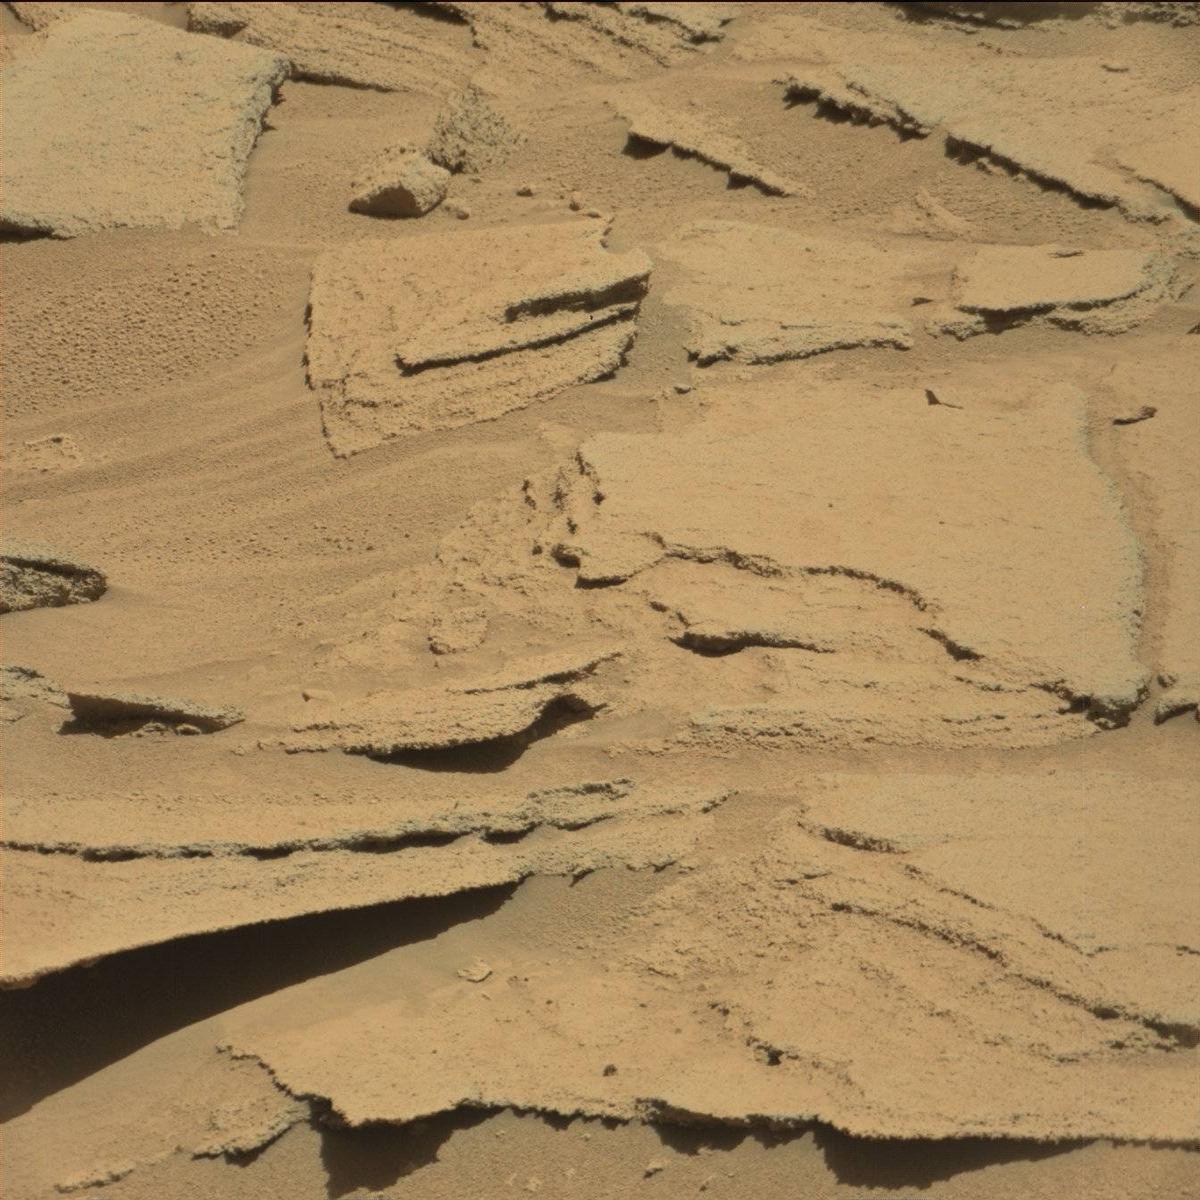
Terrain classes present: Bedrock, Rock, Sand / Soil